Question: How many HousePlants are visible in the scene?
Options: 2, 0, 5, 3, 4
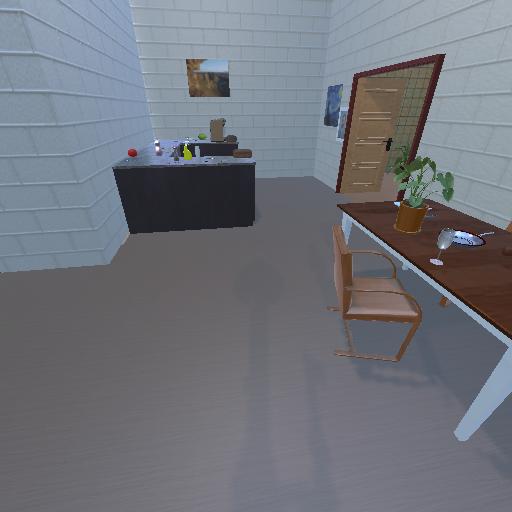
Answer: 2